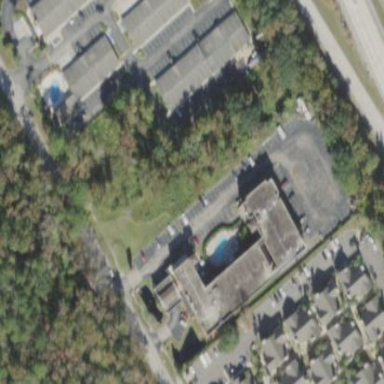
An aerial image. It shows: Hotel building.